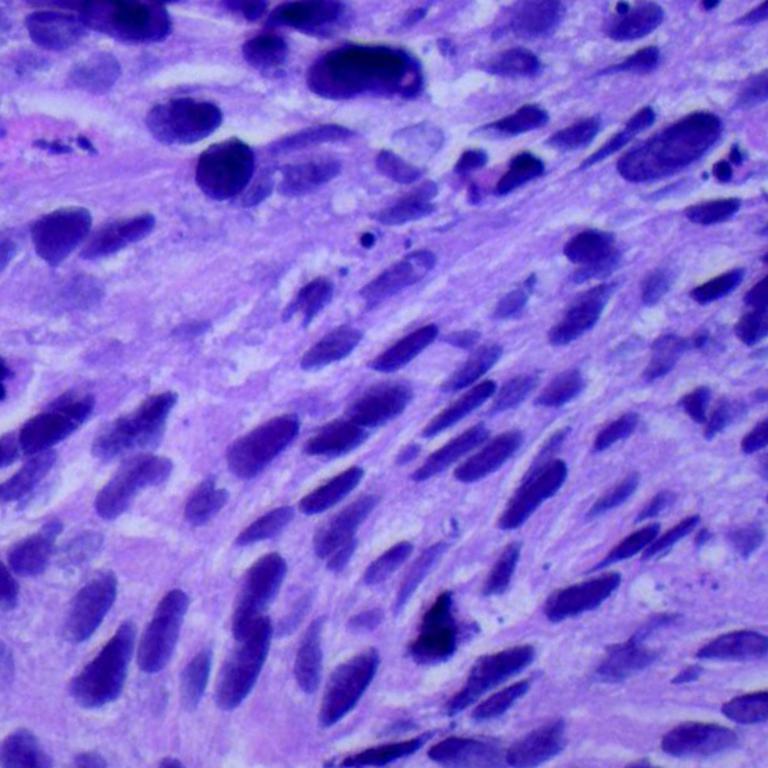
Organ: lung
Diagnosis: squamous carcinomas